Field crop: maize
Growth stage: 2
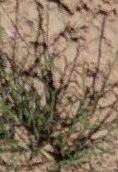
Species: lolium